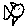
Label: fish